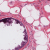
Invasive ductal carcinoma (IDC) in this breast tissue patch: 1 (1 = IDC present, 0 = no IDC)